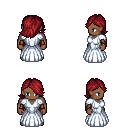
a pixel art fantasy rpg character, male body template, human, dark skin, underdress, robe skirt, brunette swoop hairstyle, cloth bracers, brown shoes, four views (front, back, left, right), 2x2 character sprite sheet, small pixel art, hard edges, no anti-aliasing